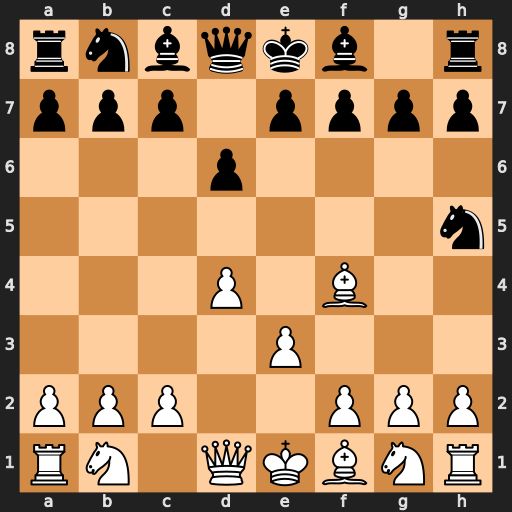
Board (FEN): rnbqkb1r/ppp1pppp/3p4/7n/3P1B2/4P3/PPP2PPP/RN1QKBNR
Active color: w
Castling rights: KQkq
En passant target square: -
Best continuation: Qxh5